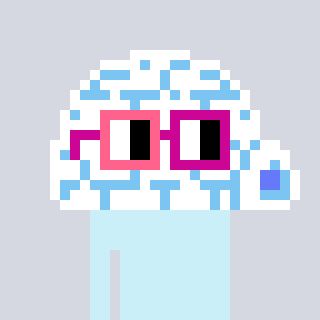
a pixel art character with square pink and red glasses, a igloo-shaped head and a bege-colored body on a cool background